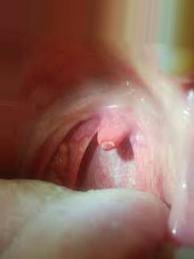
Condition: Mouth Ulcer